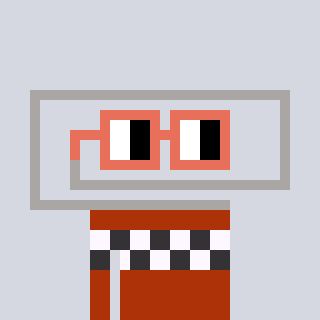
a pixel art character with square orange glasses, a paperclip-shaped head and a hotbrown-colored body on a cool background